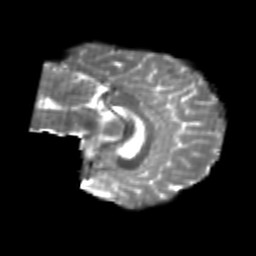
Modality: T2w
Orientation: sagittal
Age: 20
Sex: female
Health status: healthy
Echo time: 0.074 s